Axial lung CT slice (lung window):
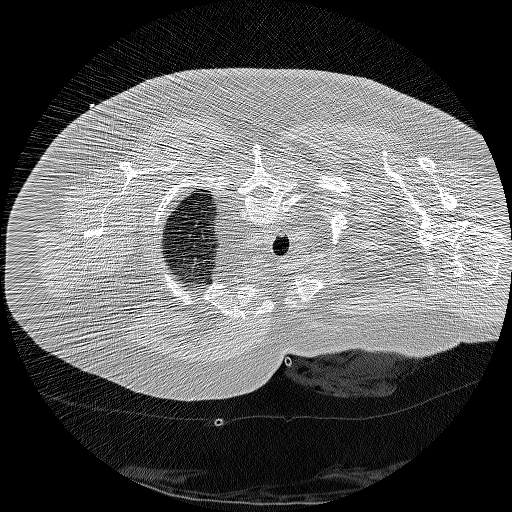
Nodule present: no